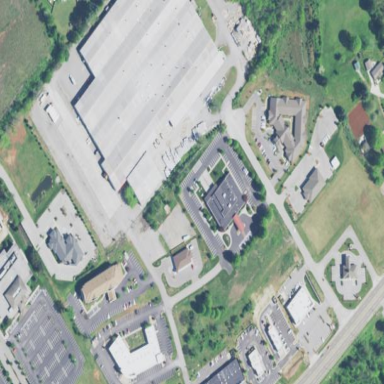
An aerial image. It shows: Commercial area.